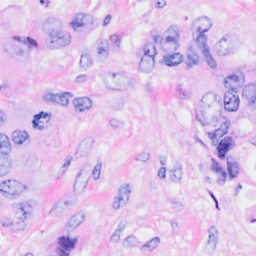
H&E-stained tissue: Breast